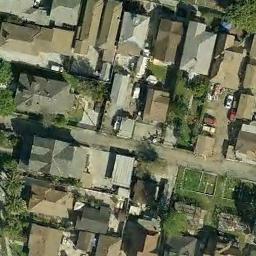
Label: residential